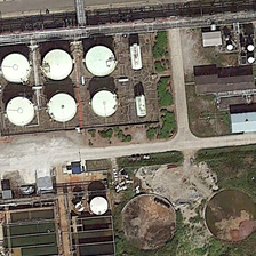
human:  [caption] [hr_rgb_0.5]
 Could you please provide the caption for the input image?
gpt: There are several tanks there.

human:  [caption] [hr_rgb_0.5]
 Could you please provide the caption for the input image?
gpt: Some grass beside the water tank.

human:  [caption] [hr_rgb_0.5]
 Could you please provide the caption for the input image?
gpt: There are several trays here.

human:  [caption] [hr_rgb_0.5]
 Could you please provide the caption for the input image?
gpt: Some grass beside the tank.

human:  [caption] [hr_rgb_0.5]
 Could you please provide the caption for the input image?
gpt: There are several storage tanks there.